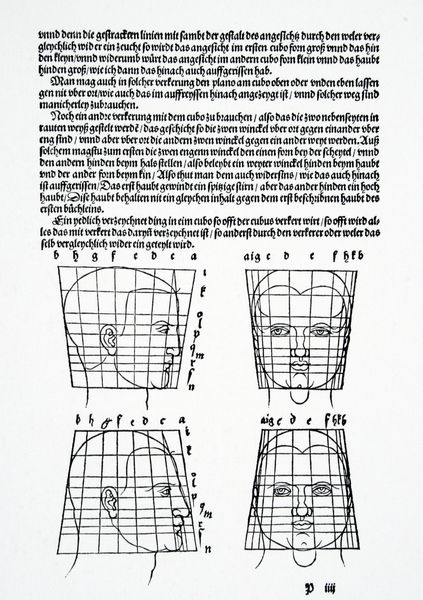
Titel: Die Proportionslehre, Buch II, Seiten- und Vorderansicht eines Kopfes im Trapez, nach oben zunehmend, Seiten- und Vorderansicht eines Kopfes im Trapez, nach unten zunehmend
Künstler: Albrecht Dürer
Standort: viele Standorte
Institution: Seriendruck
Schlagwörter: kopf, mann, weiß, menschen, frau, köpfe, mund, nase, ohr, profil, schwarz, skizze, stirn, zeichnung, malerei, gesichter, anatomie, augen, gesicht, haupt, mensch, schädel, porträt, verzerrung, felder, gitter, auge, haare, augenbrauen, en face, front, frontal, kinn, ohren, rechts, schrift, bilder, papier, italien, perspektive, position, studie, übung, formen, grafik, graphik, linien, ausdruck, dick, zahlen, ziffern, deutsch, augenbraue, dünn, vier, buch, links, porträts, schönheit, druck, schwarz weiss, seite, illustration, text, buchstaben, beschriftung, entwurf, malen, schema, buchdruck, buchseite, studien, quadrate, seitenprofil, zeichnen, plan, zeilen, dürer, musterbuch, vorlage, querschnitt, fraktur, geometrie, netz, letter, nazi, altdeutsch, raster, beschreibung, anordnung, legende, erklärung, geicht, proportionen, traktat, maßstab, goldener schnitt, aufteilung, latein, da vinci, messungen, berechnung, mathematik, maß, proportion, rasterung, ansichten, angaben, einteilung, vermessung, gitternetz, koordinaten, albrecht, albrecht dürer, raste, druckschrift, lehren, verhältnis, trapez, camera obscura, vor, propotionen, kopfformen, perspektiven, physiognomie, porportion, bogensignatur, beschreinung, anweisung, koordinatensystem, ausmaß, charakterstudien, haarachnitt, maßgaben, physionomie, porportionen, porportionsstudien, veränderlich, quadranten, scjroft, a, vermssung, schwarzwei0, vektoren, teichnen